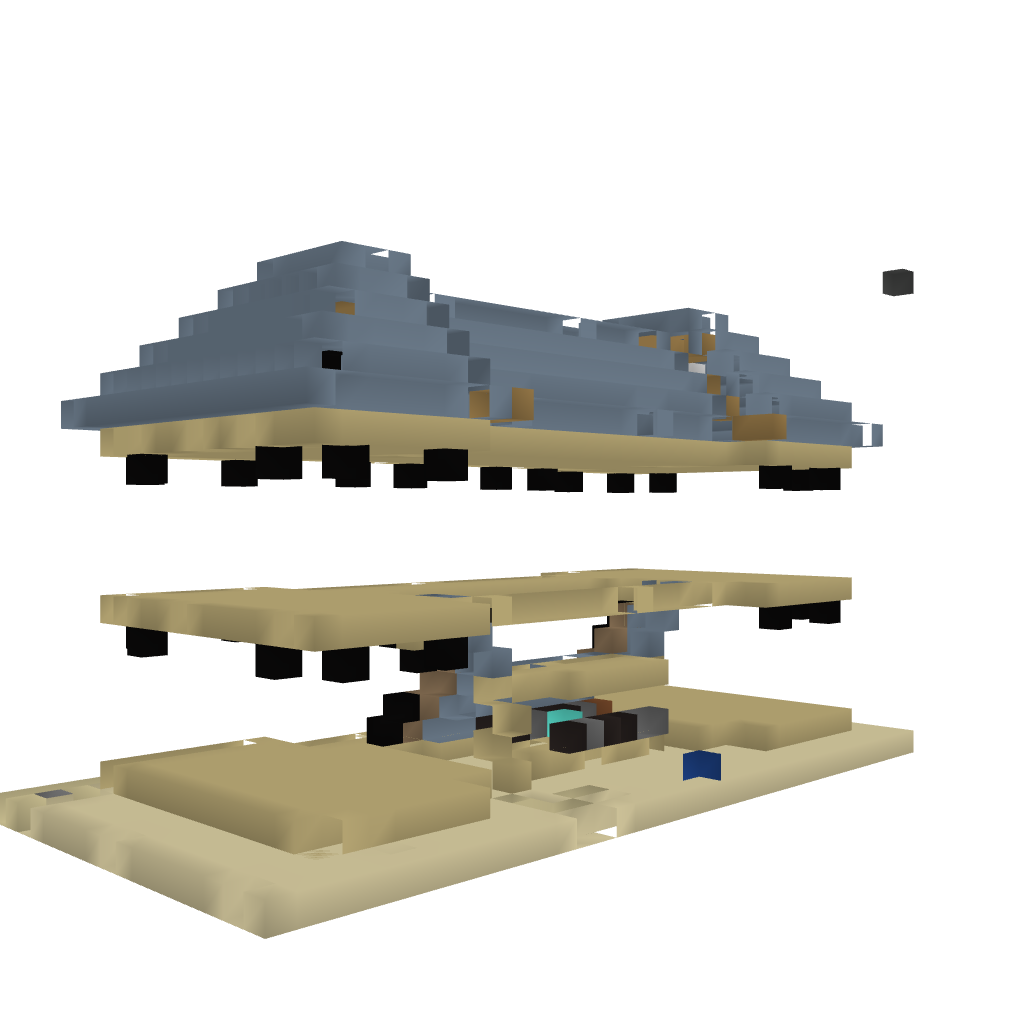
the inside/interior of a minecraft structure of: OlimpusHD3